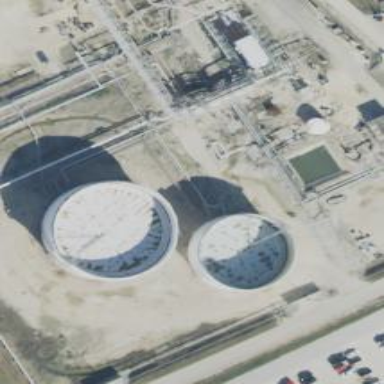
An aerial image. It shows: Storage tank which is man-made.